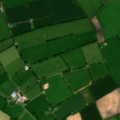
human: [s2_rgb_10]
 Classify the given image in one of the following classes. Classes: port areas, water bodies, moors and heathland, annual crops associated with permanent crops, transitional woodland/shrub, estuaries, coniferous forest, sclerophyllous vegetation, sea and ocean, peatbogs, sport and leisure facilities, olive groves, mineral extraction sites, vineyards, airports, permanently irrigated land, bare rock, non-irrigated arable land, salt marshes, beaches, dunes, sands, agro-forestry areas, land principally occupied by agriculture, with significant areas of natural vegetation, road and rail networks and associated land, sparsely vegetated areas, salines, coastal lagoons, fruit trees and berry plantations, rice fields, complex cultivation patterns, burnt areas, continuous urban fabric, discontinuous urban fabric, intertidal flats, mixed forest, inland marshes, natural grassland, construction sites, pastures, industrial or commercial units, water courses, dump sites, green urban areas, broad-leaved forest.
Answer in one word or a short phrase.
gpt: non-irrigated arable land, pastures